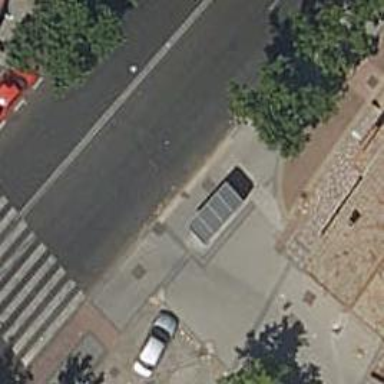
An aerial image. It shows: Bus stop with shelter. It is platform for public transport.